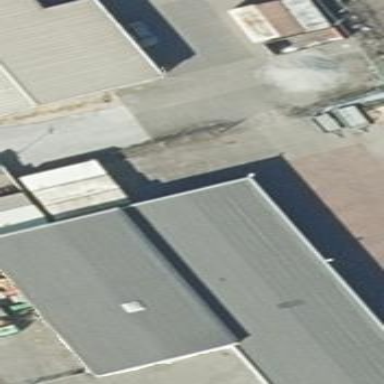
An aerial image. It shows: Industrial building.